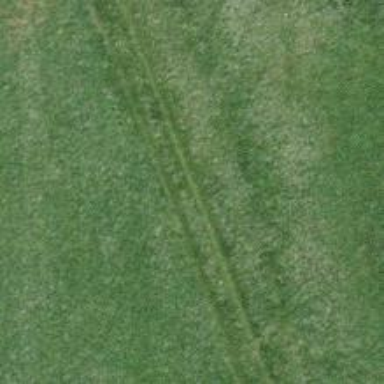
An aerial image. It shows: Track with grade5 tracktype.